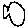
Label: fish